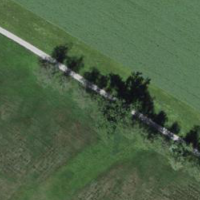
EUNIS habitat code: 16
Species observed at this site:
Alopecurus pratensis
Colchicum autumnale
Ciconia ciconia
Ardea alba
Euonymus europaeus
Betula pendula